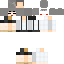
A male human skin with medium skin, wearing brown long hair dressed in a blue hoodie and black pants, featuring a closed mouth.